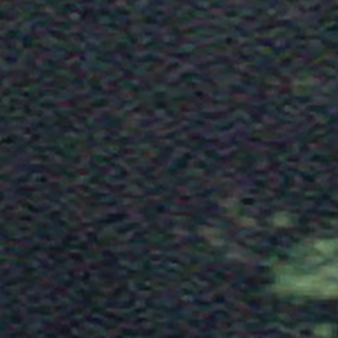
Label: other